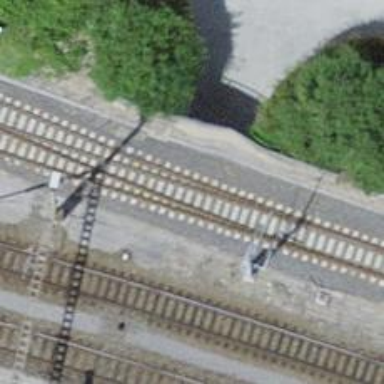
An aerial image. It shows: Railway yard with one track. The railway is electrified with contact line at dual voltages of 3000 and 15000.